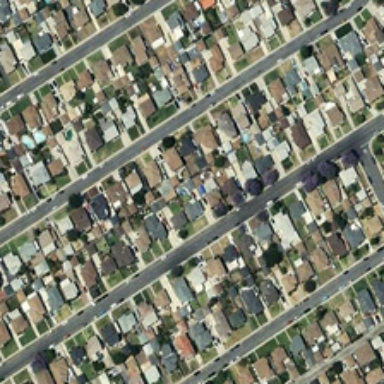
Many buildings and some green trees are in two sides of four roads in a dense residential area .